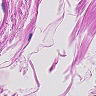
Metastatic tissue present: no